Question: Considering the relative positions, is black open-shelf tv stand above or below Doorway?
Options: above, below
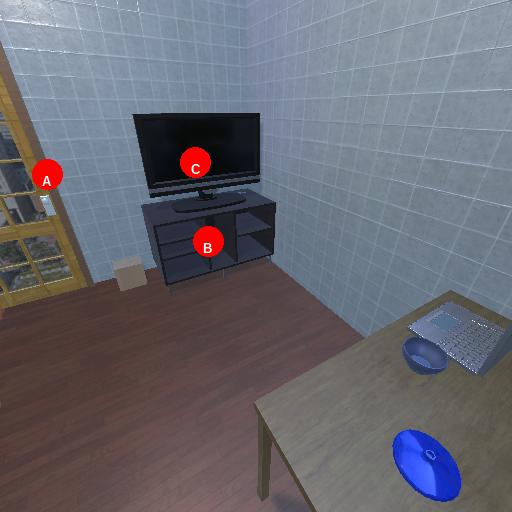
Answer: above